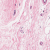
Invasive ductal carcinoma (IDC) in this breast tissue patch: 0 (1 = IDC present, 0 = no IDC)